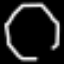
Label: octagon